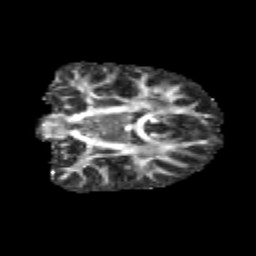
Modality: FA
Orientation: coronal
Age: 12
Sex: male
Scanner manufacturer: siemens
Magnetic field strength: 3 T
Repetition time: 3.8 s
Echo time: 0.07 s